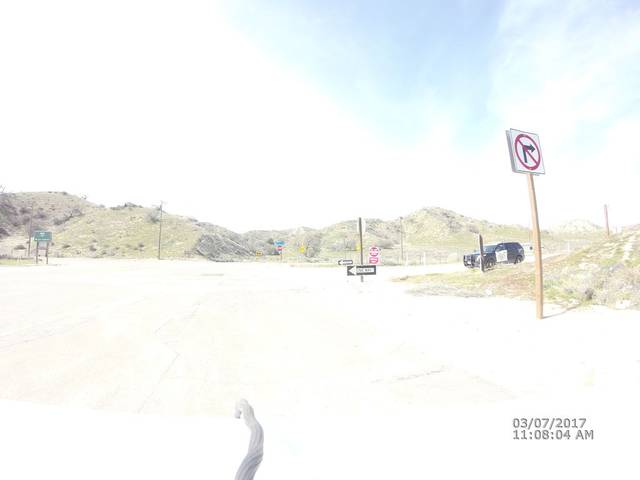
Region: Mexico
Coordinates: 34.762, -118.798